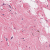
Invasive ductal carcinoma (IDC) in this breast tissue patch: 0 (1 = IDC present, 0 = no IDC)